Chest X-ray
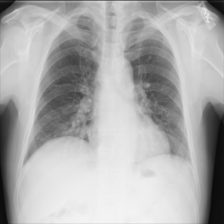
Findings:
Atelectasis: negative
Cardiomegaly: negative
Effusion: positive
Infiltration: negative
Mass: negative
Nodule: negative
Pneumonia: negative
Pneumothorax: negative
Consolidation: negative
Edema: negative
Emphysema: negative
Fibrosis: negative
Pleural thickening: negative
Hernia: negative